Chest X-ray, PA view. Patient: 47 years old, sex F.
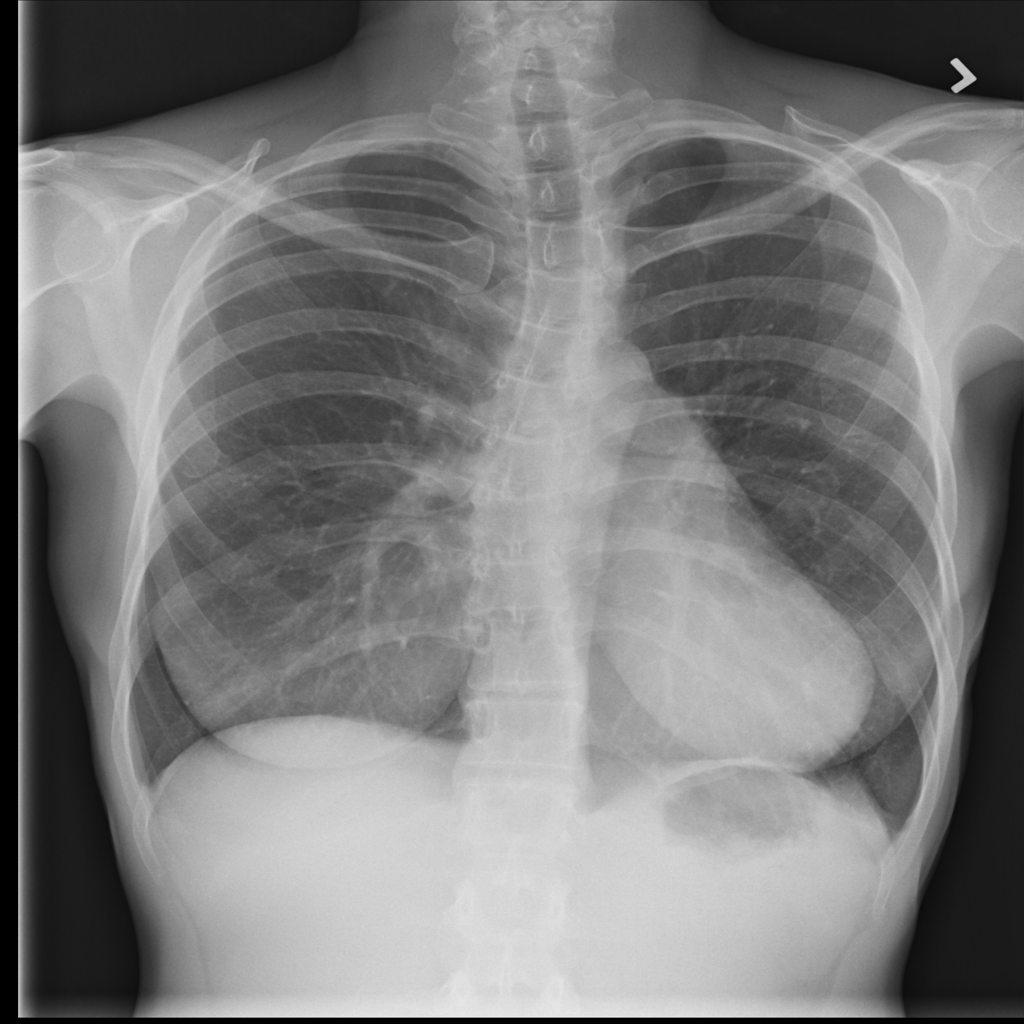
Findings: No Finding